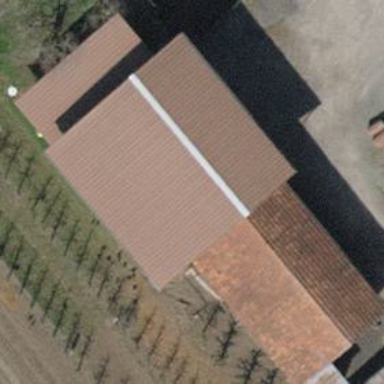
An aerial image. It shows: Shed.